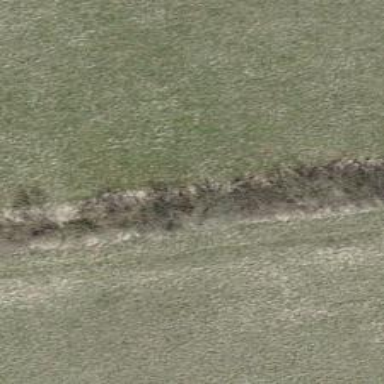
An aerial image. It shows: Hedge barrier.